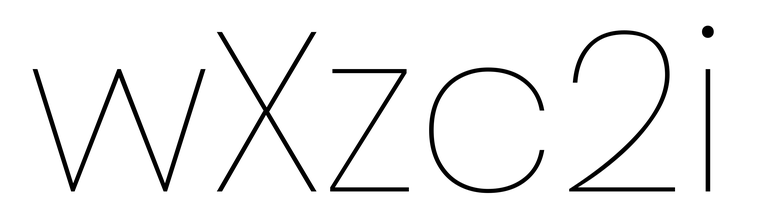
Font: Poppins-Thin